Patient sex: M
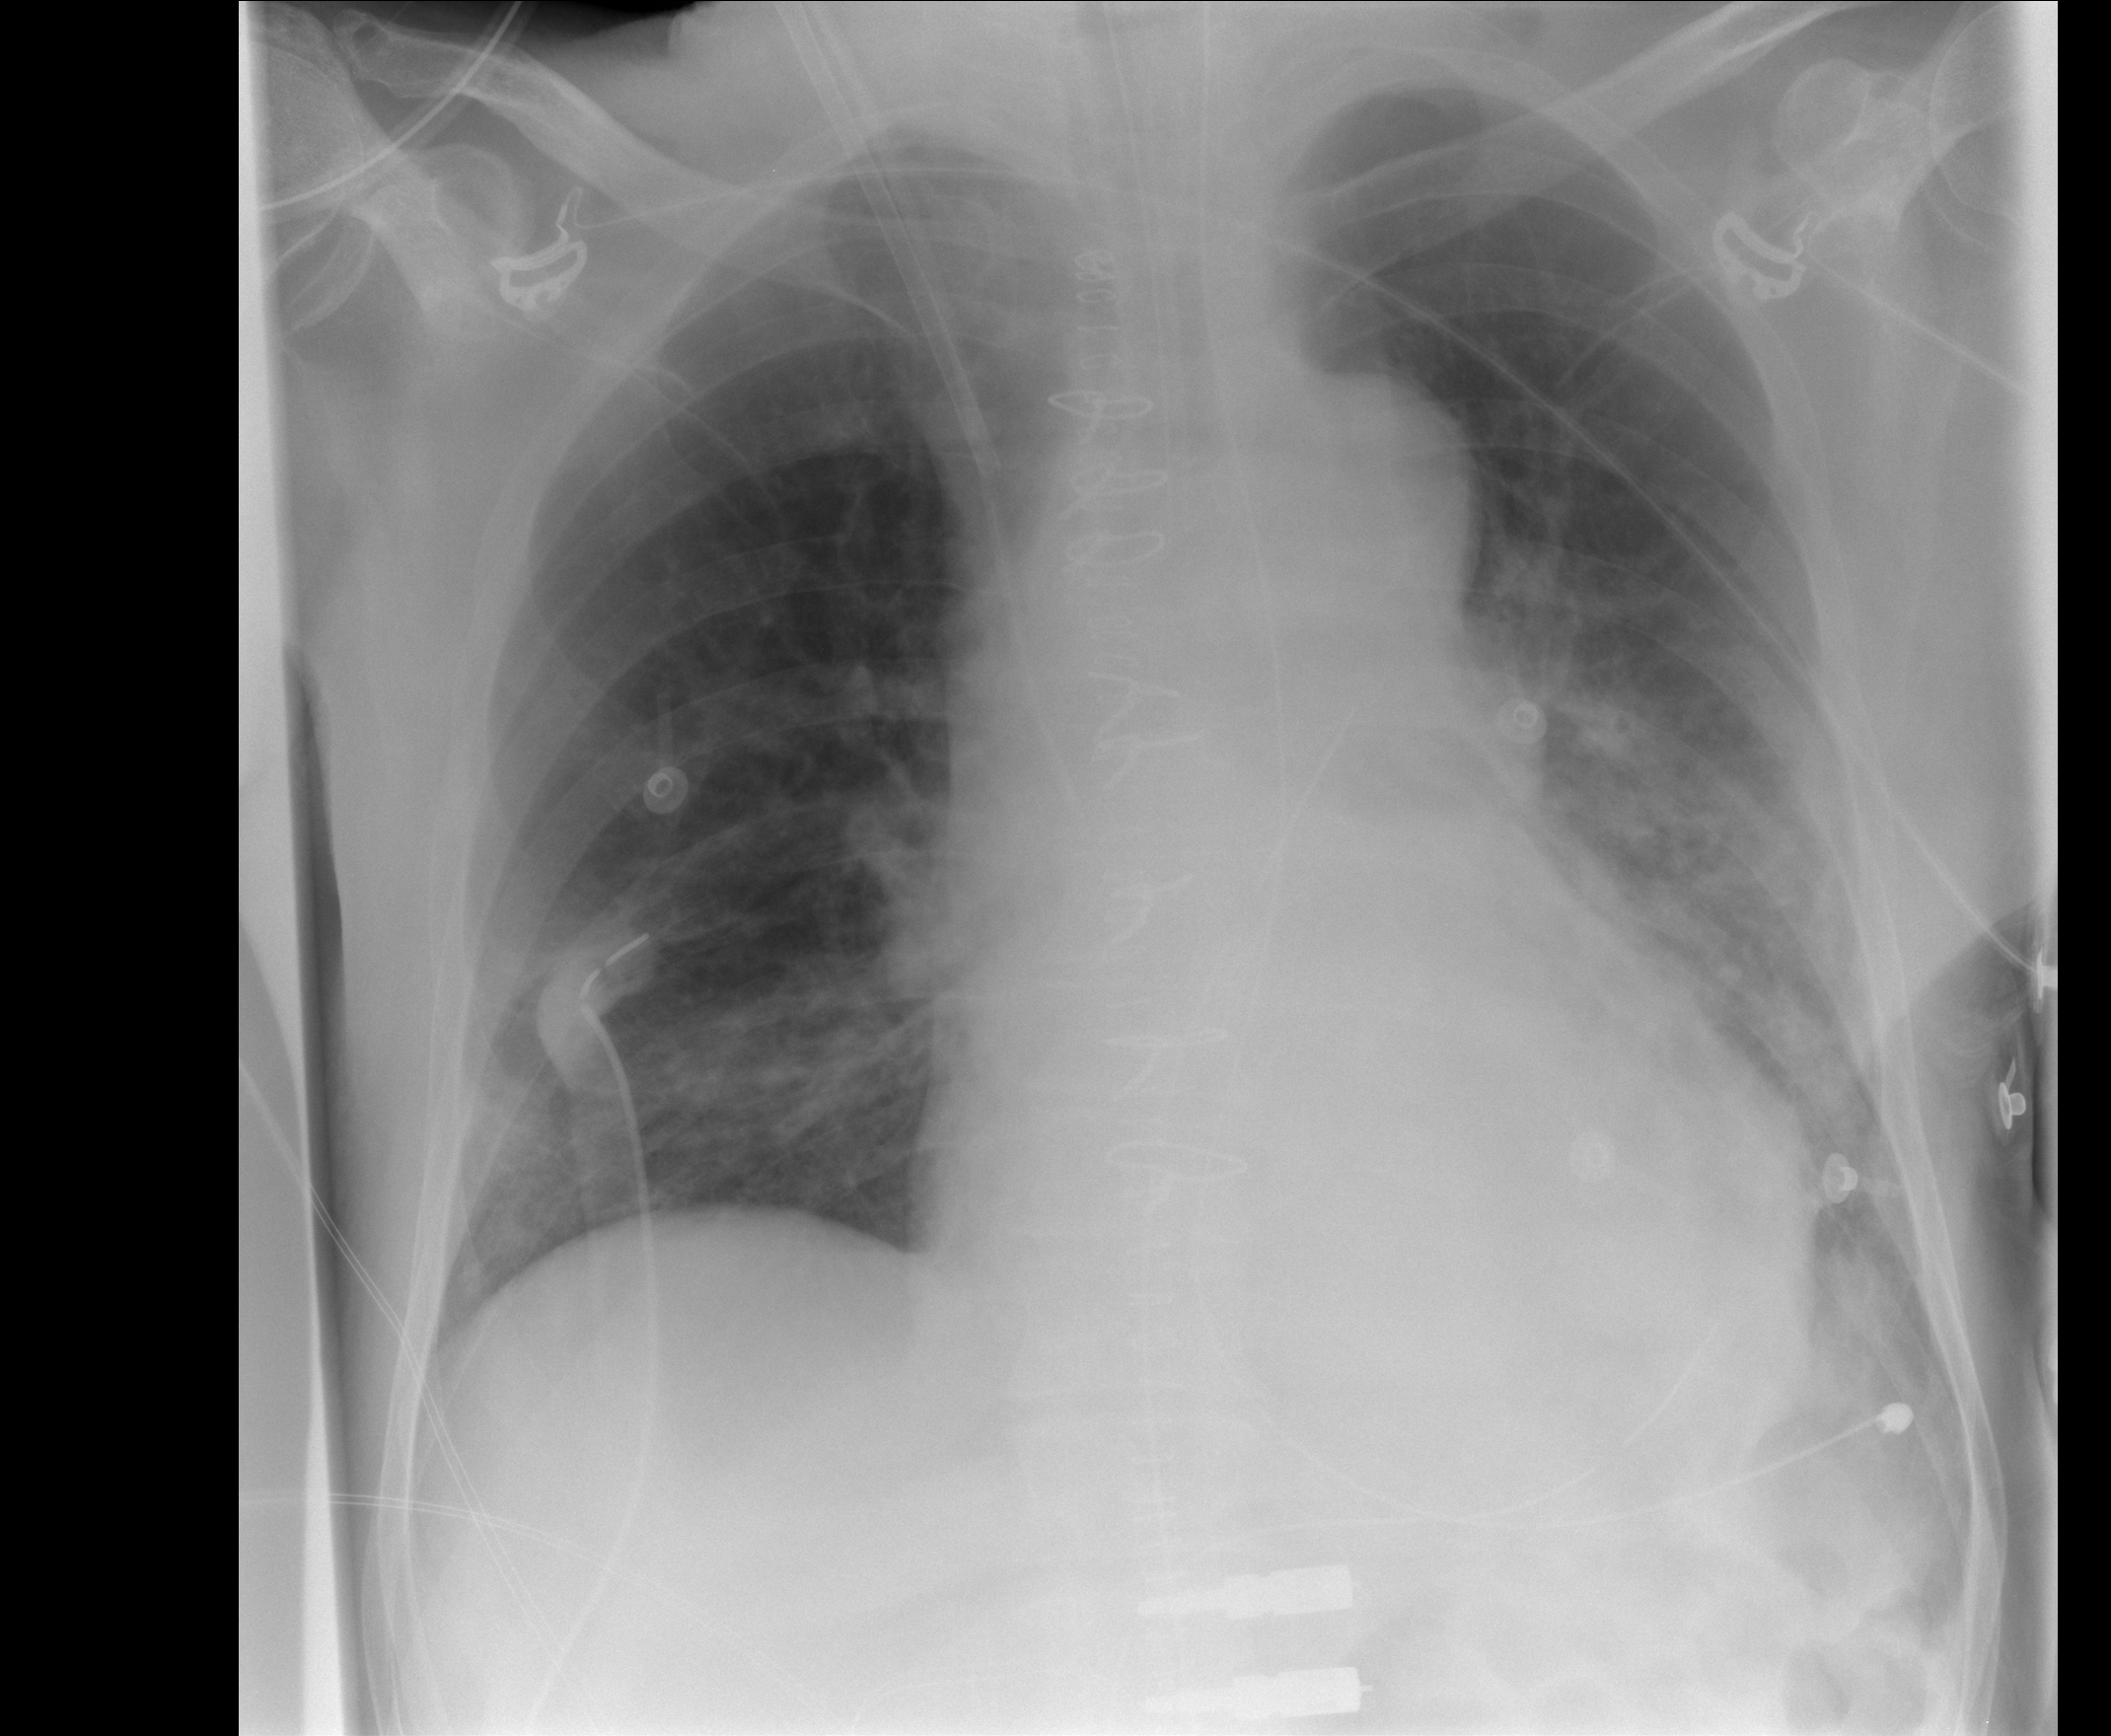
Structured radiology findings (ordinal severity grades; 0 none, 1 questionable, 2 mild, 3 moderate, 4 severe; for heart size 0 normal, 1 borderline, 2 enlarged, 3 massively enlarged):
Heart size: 2
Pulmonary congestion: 0
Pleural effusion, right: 0
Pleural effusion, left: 1
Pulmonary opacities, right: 0
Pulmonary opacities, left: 2
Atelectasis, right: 2
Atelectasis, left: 2